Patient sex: M
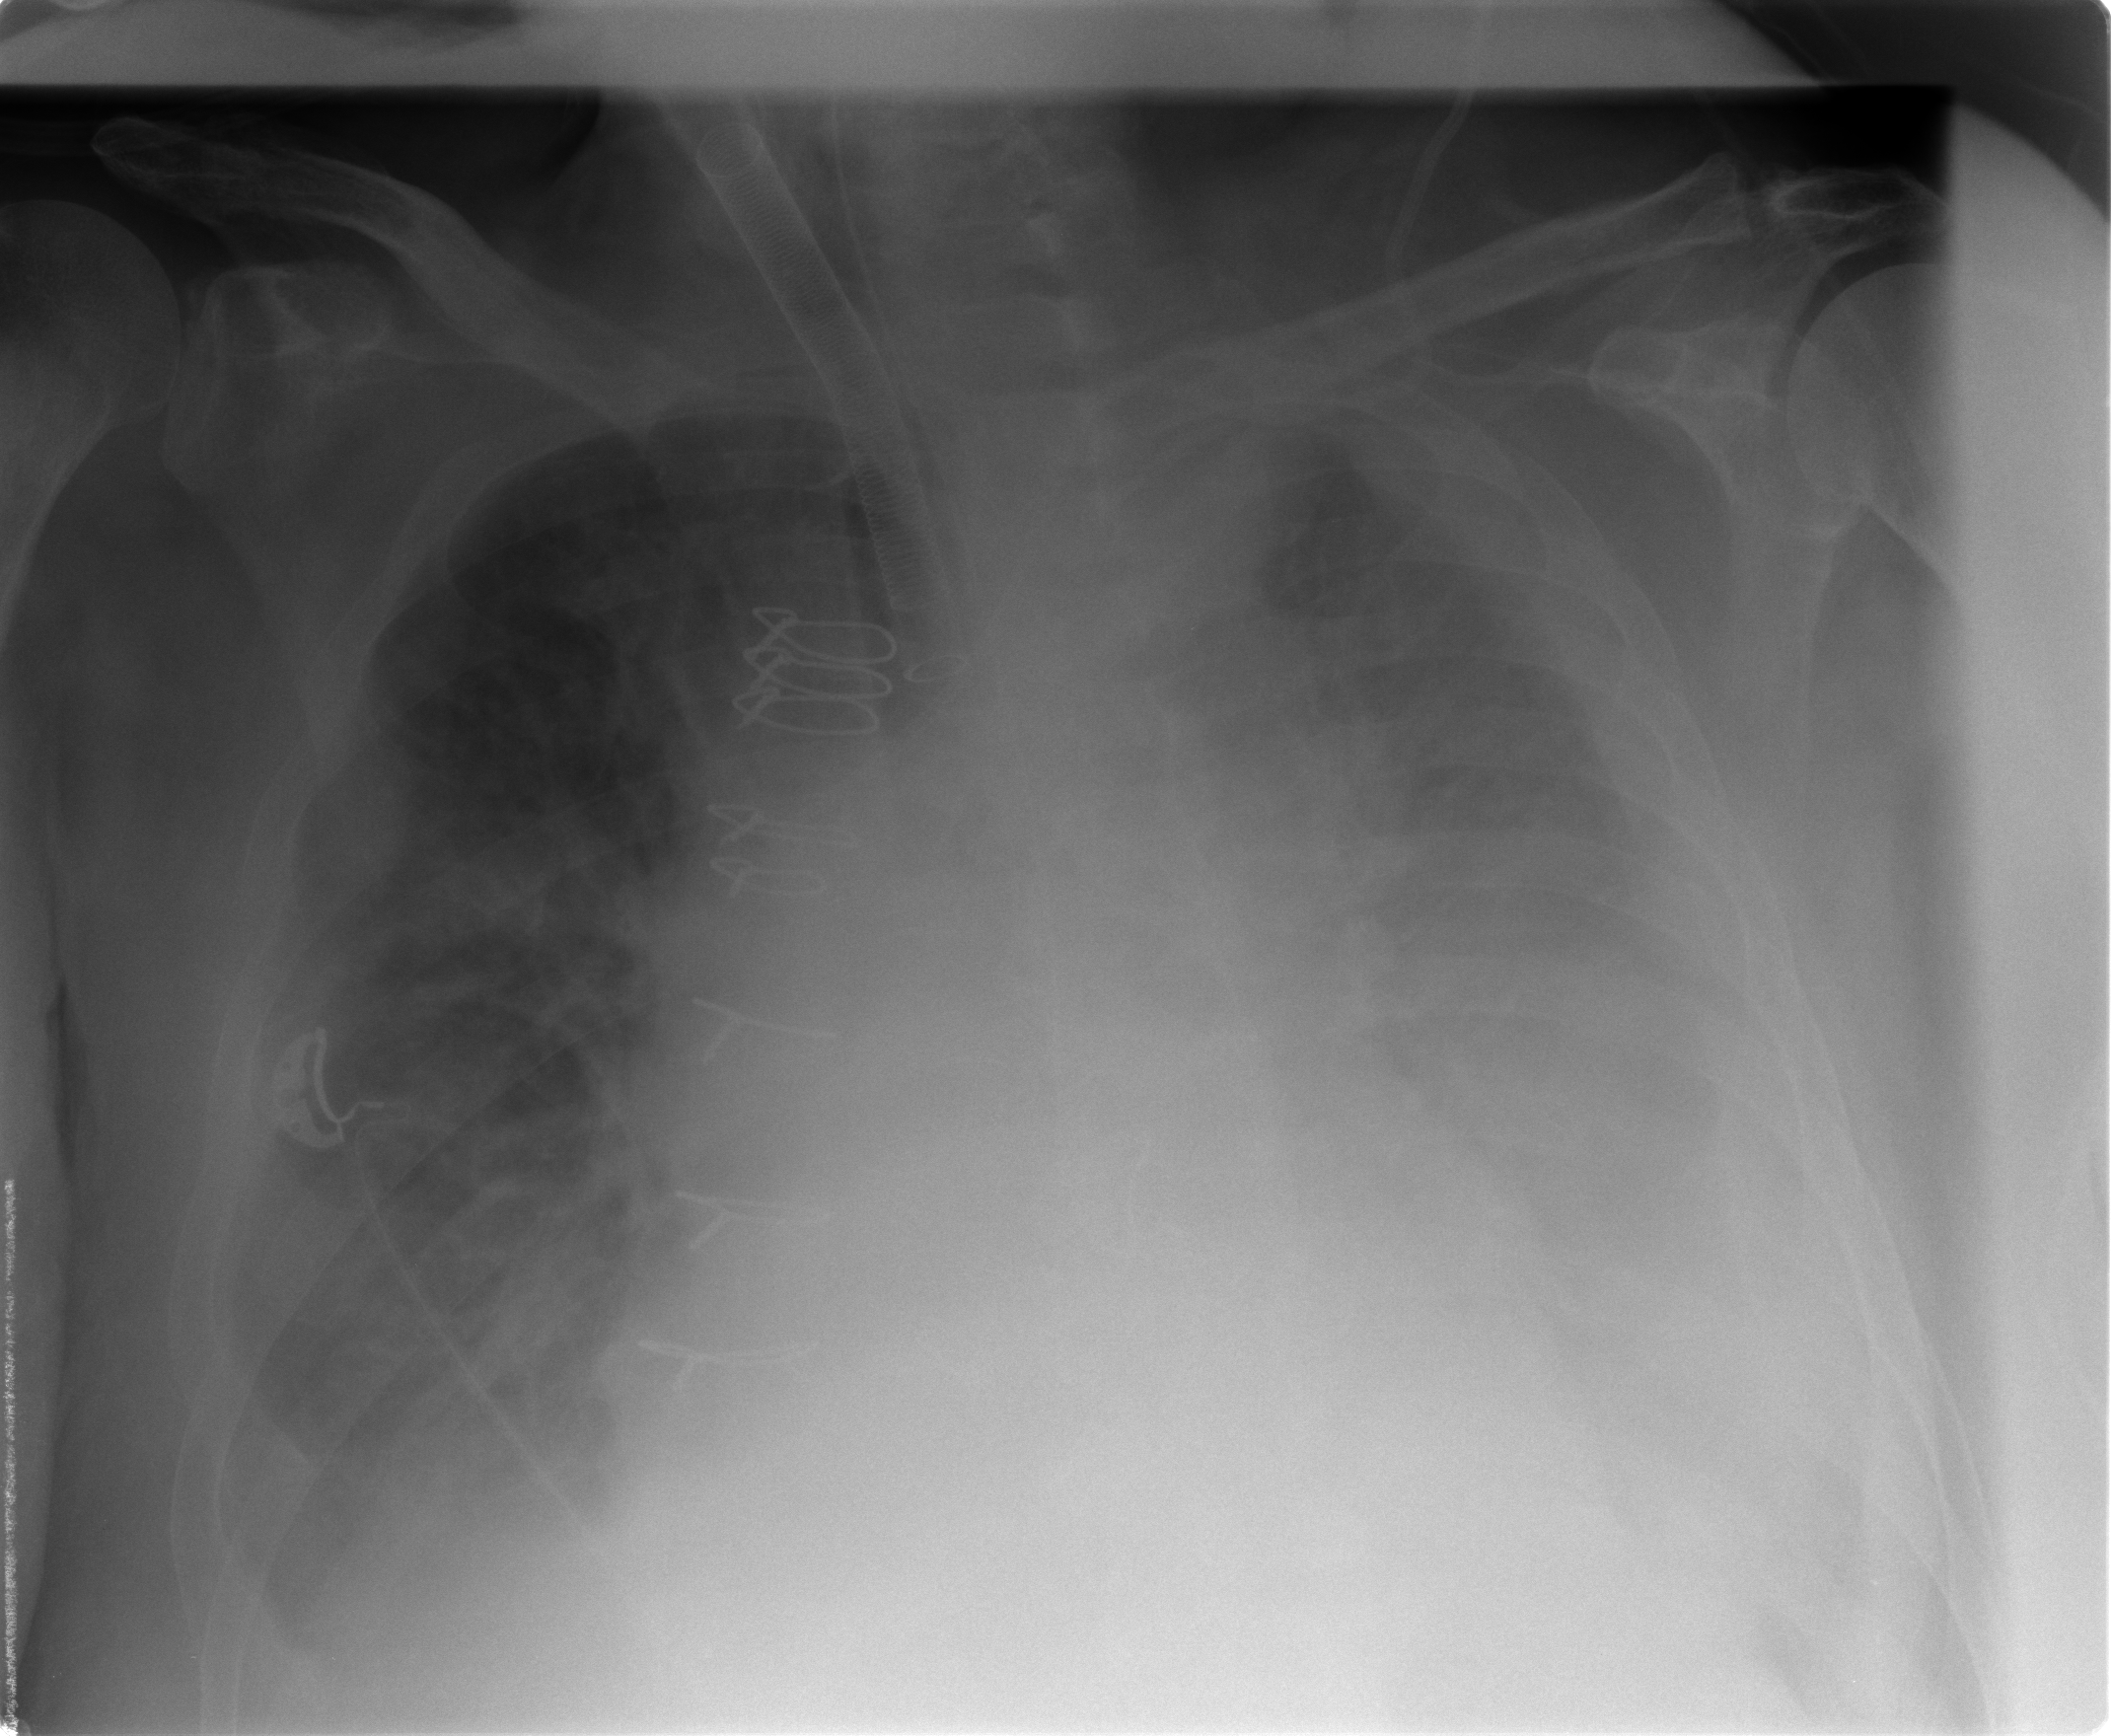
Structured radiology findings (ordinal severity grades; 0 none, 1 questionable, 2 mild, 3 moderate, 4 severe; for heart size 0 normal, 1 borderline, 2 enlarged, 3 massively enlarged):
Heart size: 2
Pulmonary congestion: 3
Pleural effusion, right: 3
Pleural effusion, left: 4
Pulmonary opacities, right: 2
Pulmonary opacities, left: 2
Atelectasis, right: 3
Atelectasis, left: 4